Current action and preconditions to check: path_clear

Your task: For each precondition in the list above, predict whether it will hold at this action.

Consider the current scene as observed from the mobile robot's camera, and analyze the predicted future states of all dynamic agents (e.g., people, animals, vehicles, or any moving entities) within the NEXT SECOND.

IMPORTANT: Only answer "very likely" if you are absolutely certain—based on strong, clear evidence—that a dynamic agent will violate the precondition in the predicted future state. Do NOT answer "very likely" for unlikely, ambiguous, or low-probability risks.

Ask yourself for each precondition: Is there a high probability, with clear and convincing evidence, that the predicted future states of any dynamic agent will interfere with the predicted future state of the currently executing action within the NEXT SECOND, causing that precondition to fail?

Assess the risk level based on these predictions. Use "likely" or "very likely" if motions create a clear risk of interference.

Use "neutral" or "improbable" if agents are nearby but their predicted paths are clearly diverging or non-conflicting.

Failure Risk Categories: "very improbable", "improbable", "neutral", "likely", "very likely"

Answer Format: Output ONLY the probability_of_failure value from these categories: "very improbable", "improbable", "neutral", "likely", "very likely"

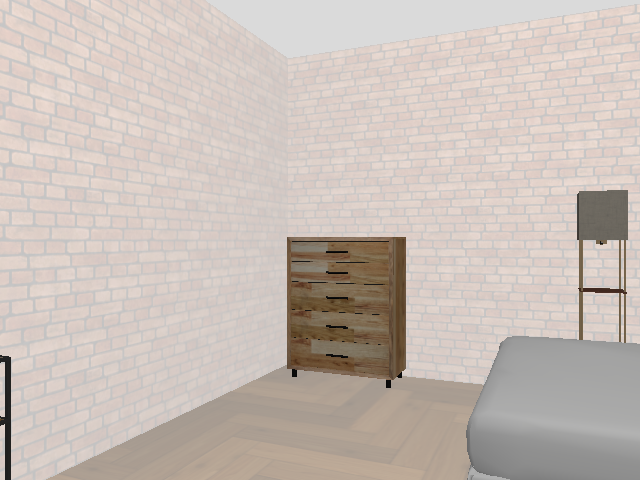

Answer: very improbable